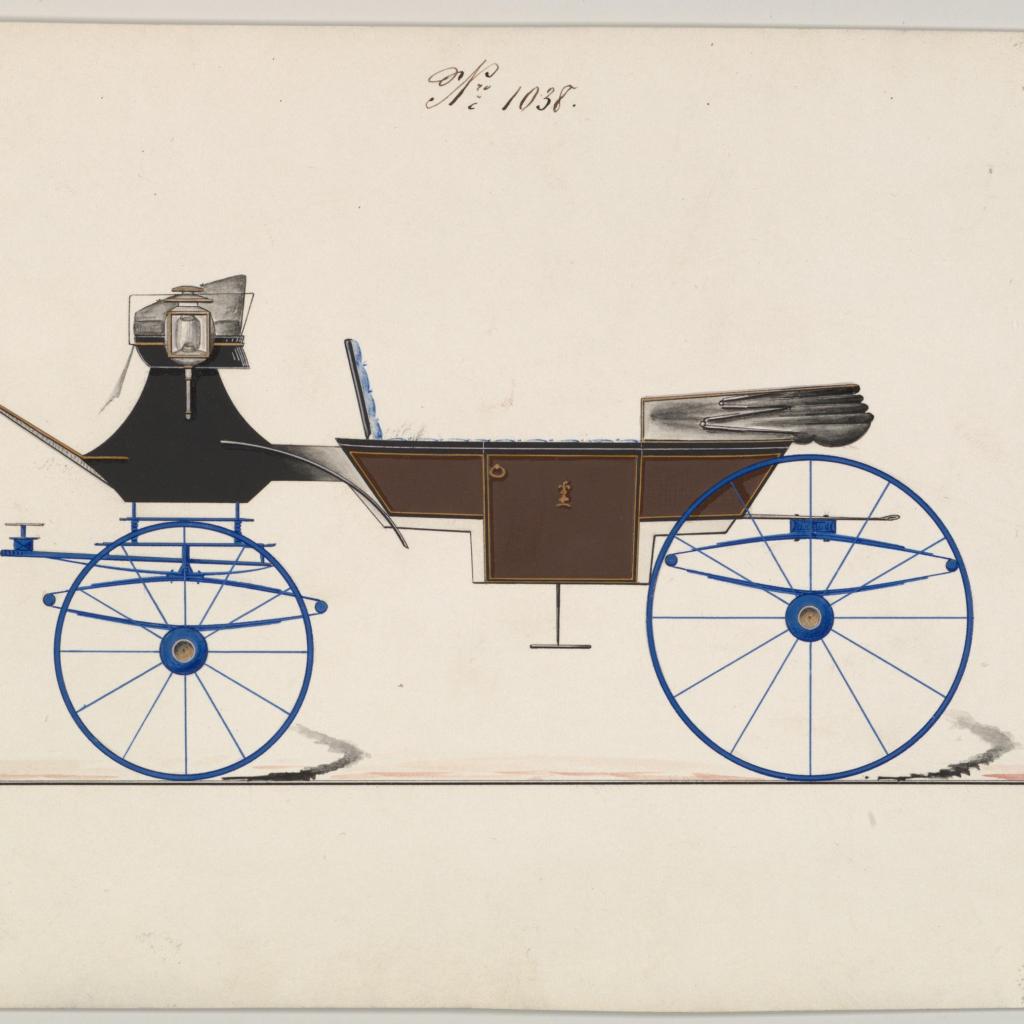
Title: Design for Vis-à-vis, no. 1038
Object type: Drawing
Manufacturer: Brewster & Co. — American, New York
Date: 1850–70
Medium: Pen and black ink, watercolor and gouache, with gum arabic and metallic ink
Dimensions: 6 1/16 x 9 1/8 in. (15.4 x 23.2 cm)
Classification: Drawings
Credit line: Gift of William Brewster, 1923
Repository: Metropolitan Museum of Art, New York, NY